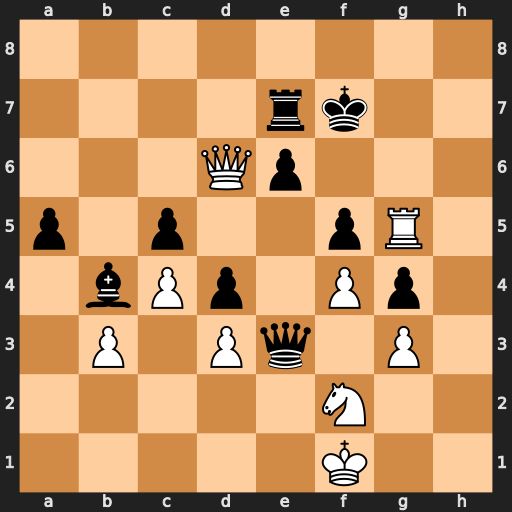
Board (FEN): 8/4rk2/3Qp3/p1p2pR1/1bPp1Pp1/1P1Pq1P1/5N2/5K2
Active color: w
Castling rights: -
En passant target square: -
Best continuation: Rh5 Be1 Nd1 Qxd3+ Kxe1 Qxg3+ Kd2